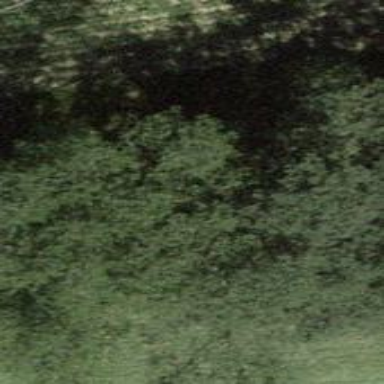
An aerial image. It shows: Single tag "natural: tree."